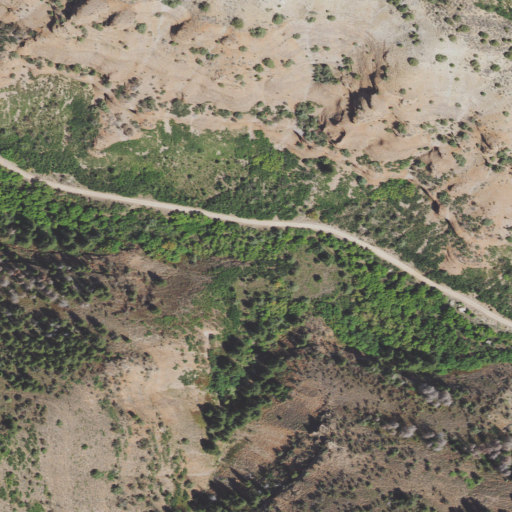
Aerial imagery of valley in Utah named Doc Dorlands Hollow containing shrub, evergreen forest, deciduous forest, open development, grassland, and pasture